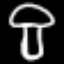
Label: mushroom